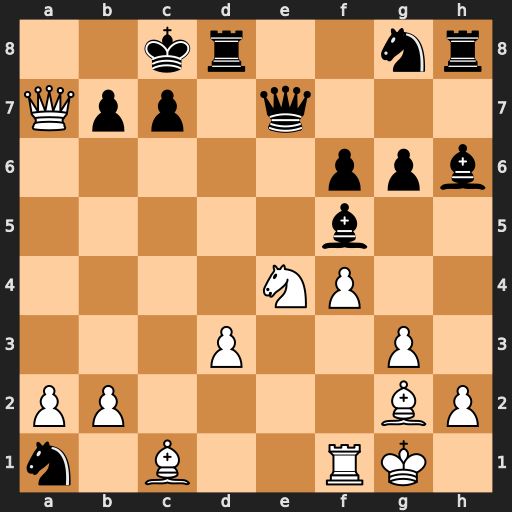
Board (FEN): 2kr2nr/Qpp1q3/5ppb/5b2/4NP2/3P2P1/PP4BP/n1B2RK1
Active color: w
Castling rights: -
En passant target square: -
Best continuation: Nc5 Qxc5+ Qxc5